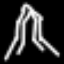
Label: The Eiffel Tower